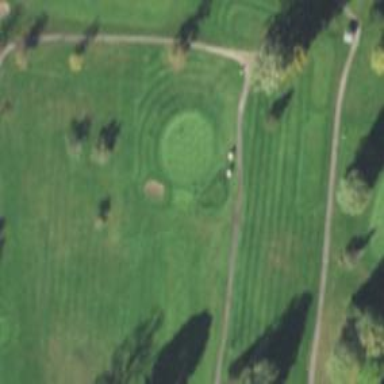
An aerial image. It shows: View of golf hole.